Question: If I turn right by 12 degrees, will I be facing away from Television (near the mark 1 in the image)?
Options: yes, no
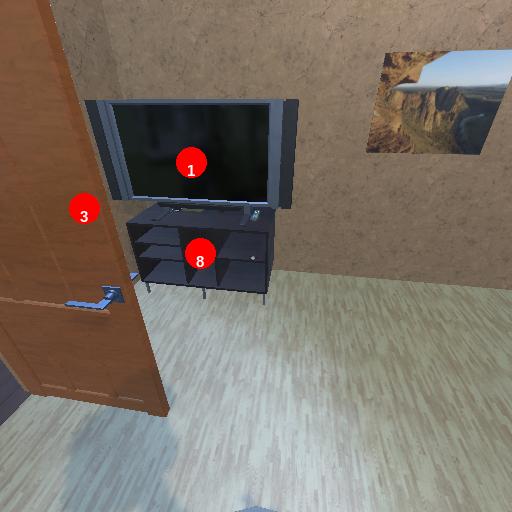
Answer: yes